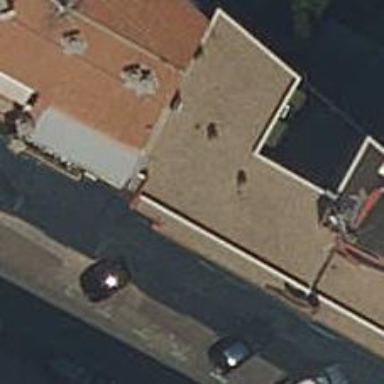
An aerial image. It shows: Cafe.